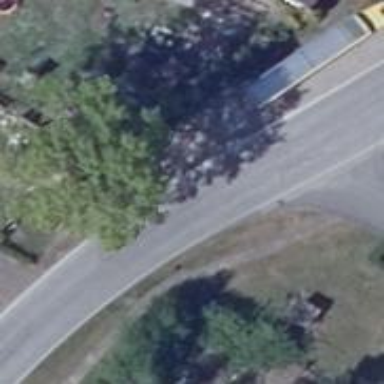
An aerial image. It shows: Secondary road with asphalt surface.